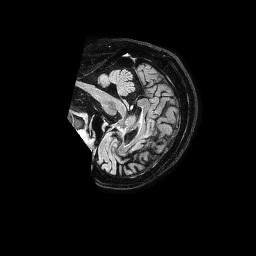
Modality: FLAIR
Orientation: sagittal
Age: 56
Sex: male
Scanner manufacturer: philips
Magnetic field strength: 1.5 T
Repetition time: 4.8 s
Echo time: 0.3 s